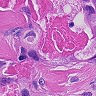
Metastatic tissue present: yes